Question: I'm trying to get a small aac radio stream to play in an android application. I'm trying to use <URL> but I have never had too much luck with code.google.com because I find a lot of the projects hard to use.
I downloaded the zip and I think I set it up correctly in my project properties.
When I try to run the line of code to play the file I get this error:
'''
11-15 16:28:25.750: E/AndroidRuntime(3626): Caused by: java.lang.UnsatisfiedLinkError: Couldn't load aacdecoder: findLibrary returned null
'''
The code I use is this:
'''
import com.spoledge.aacdecoder.AACPlayer;
...
AACPlayer aacPlayer = new AACPlayer();
aacPlayer.playAsync( "http://..." );
'''
Any ideas? I don't think it's with aacdecoder project itself, I think that I'm actually setting it up incorrectly. I don't get any red lines in eclipse. Ideas?

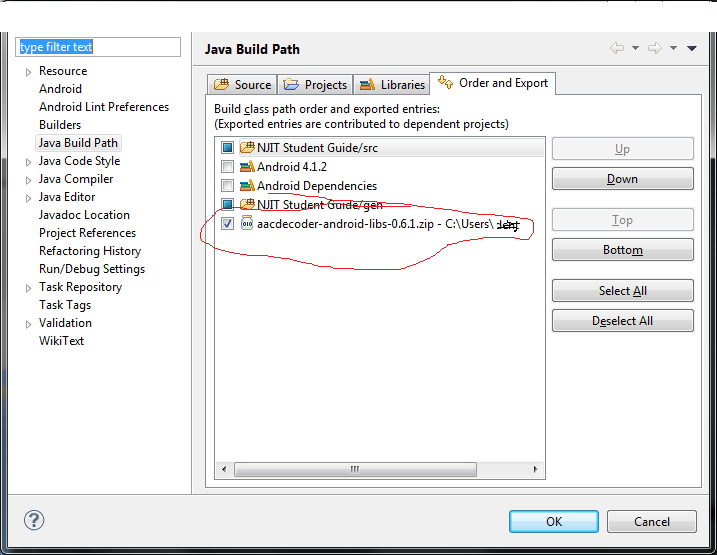
Answer: It seems that you forget to copy '*.so' (native libraries), because I've just created new project, added '*.jar' to (you've already done that) and it played stream fine. My code:
'''
@Override
protected void onCreate(Bundle savedInstanceState)
{
super.onCreate(savedInstanceState);
setContentView(new Button(this));
AACPlayer aacPlayer = new AACPlayer();
aacPlayer.playAsync( "http://http.yourmuze.com:8000/play/paradise/h.aac" );
}
'''
And don't forget to add permission:
'''
<uses-permission android:name="android.permission.INTERNET"/>
'''